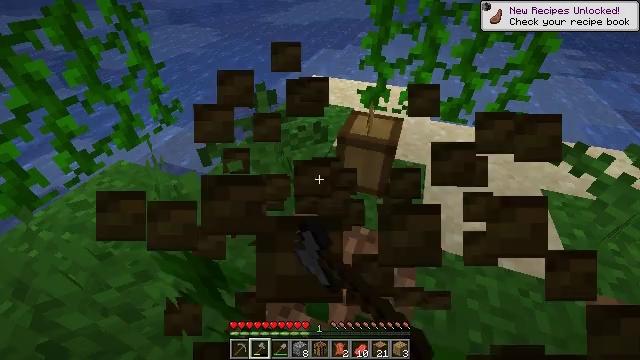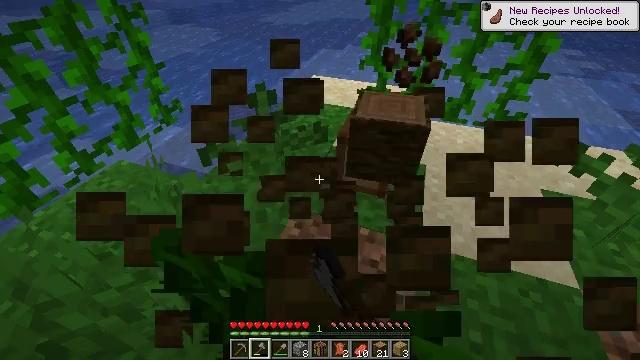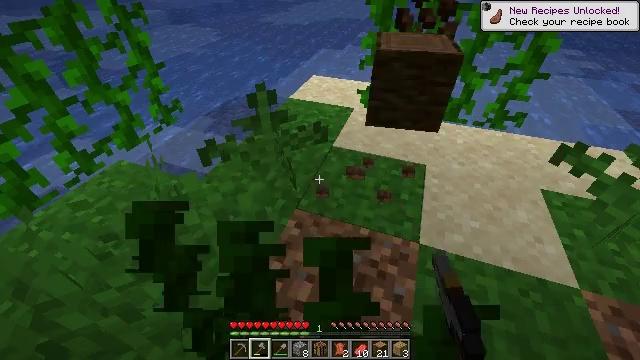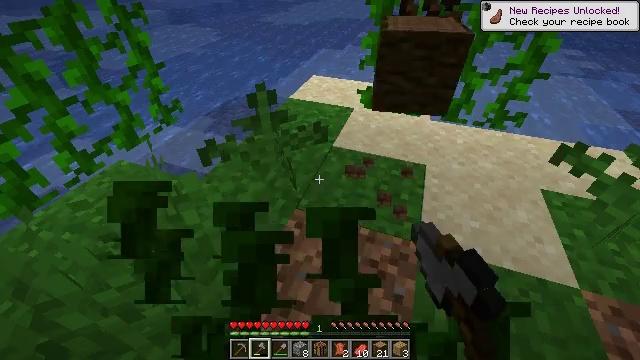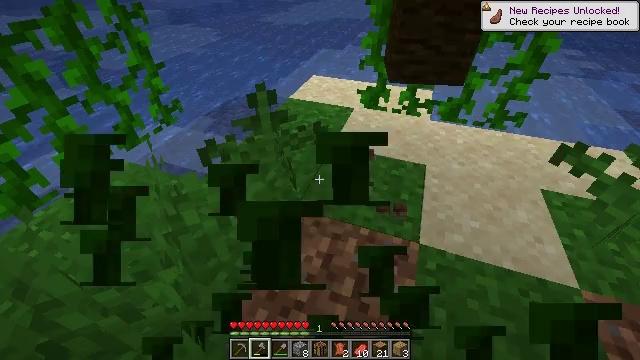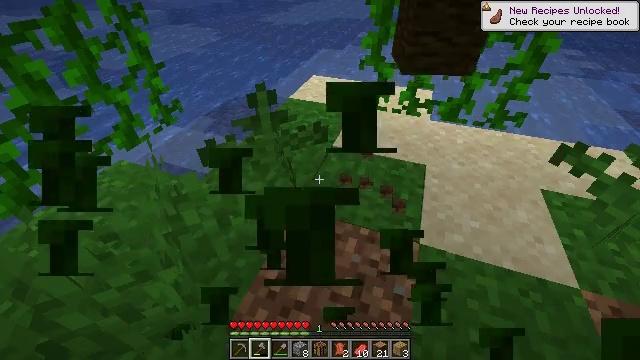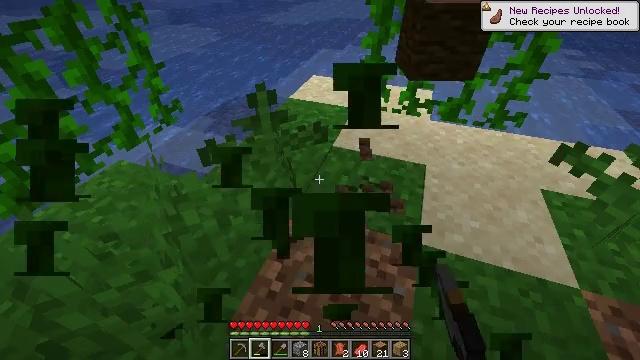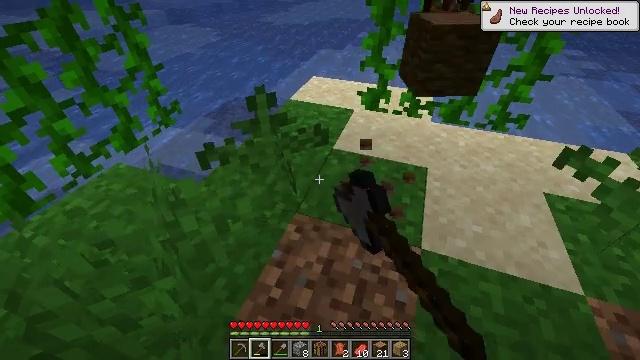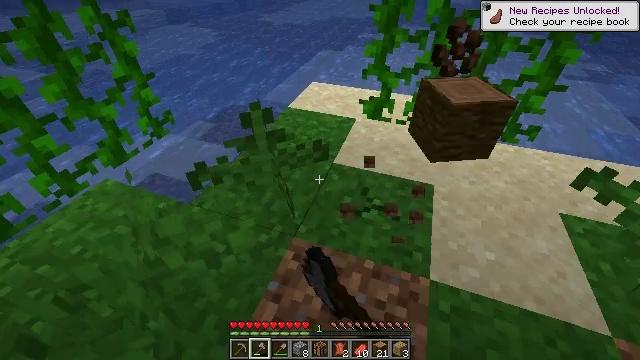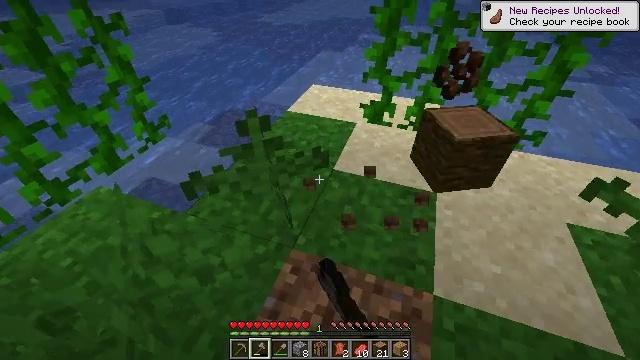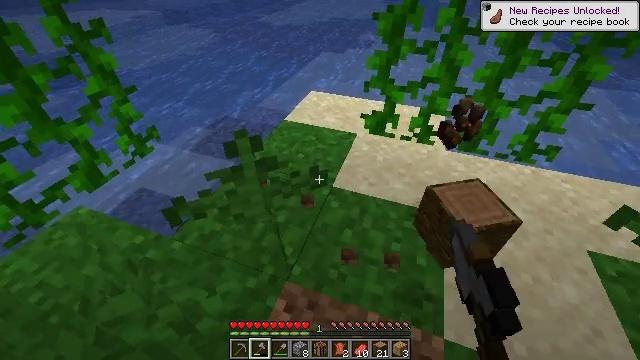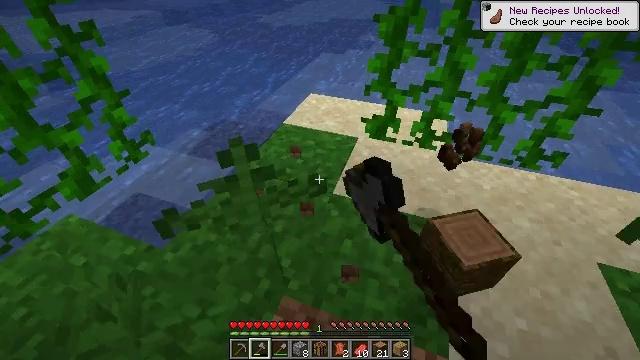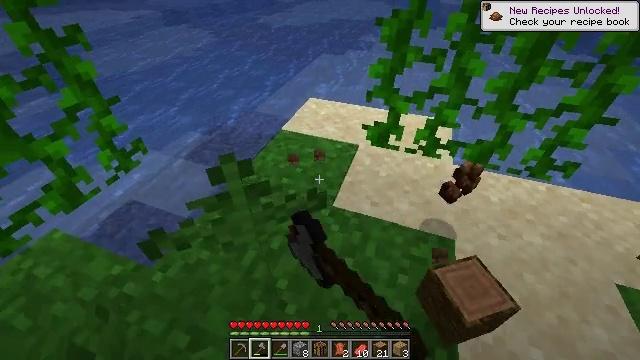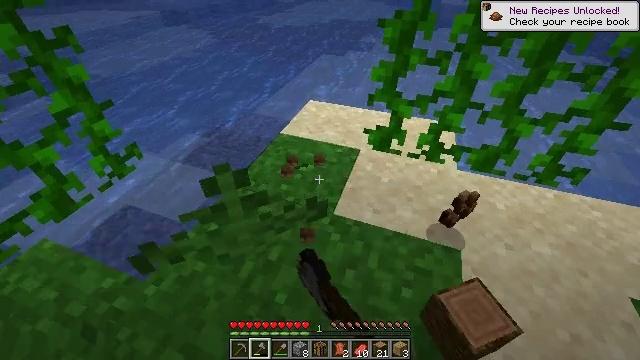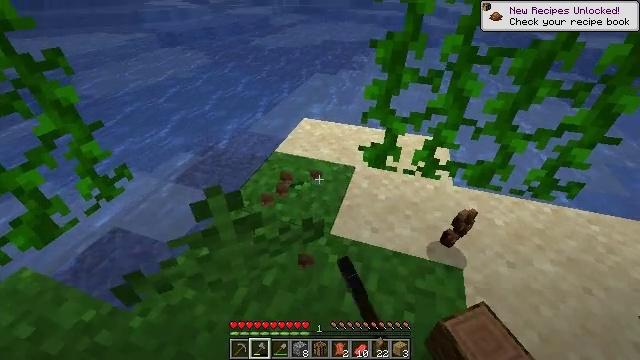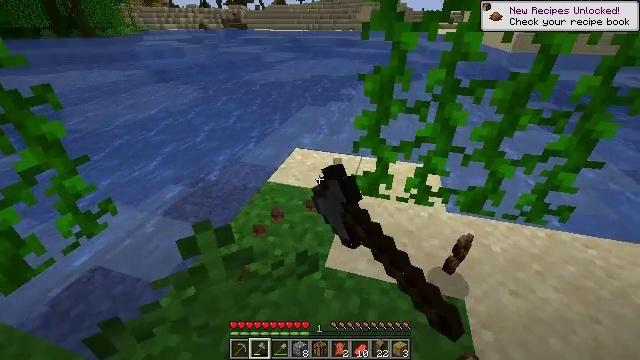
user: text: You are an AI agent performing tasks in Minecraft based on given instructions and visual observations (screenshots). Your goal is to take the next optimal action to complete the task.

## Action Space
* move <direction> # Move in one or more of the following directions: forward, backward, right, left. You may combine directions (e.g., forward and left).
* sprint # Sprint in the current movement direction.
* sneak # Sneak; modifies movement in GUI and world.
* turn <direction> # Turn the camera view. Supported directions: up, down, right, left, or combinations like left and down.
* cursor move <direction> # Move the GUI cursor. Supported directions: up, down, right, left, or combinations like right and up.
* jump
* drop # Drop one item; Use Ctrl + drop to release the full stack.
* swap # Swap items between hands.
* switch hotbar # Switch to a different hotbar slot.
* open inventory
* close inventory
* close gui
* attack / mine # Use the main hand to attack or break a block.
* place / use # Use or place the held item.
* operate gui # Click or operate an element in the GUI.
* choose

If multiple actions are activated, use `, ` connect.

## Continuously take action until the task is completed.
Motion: motion action
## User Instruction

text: Gather jungle leaves from the tree.
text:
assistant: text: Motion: attack / mine
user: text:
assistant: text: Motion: attack / mine
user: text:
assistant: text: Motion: attack / mine
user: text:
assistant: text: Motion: attack / mine
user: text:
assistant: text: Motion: attack / mine
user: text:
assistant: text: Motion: attack / mine
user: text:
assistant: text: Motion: move forward, attack / mine
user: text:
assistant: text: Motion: move forward, attack / mine
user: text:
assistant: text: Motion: move forward, attack / mine
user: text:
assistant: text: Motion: move forward, attack / mine
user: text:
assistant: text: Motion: move forward, attack / mine
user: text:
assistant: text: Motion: attack / mine
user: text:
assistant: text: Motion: attack / mine
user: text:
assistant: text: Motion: turn right and up, attack / mine
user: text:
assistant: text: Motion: turn right and up, attack / mine
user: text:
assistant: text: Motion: turn right and up, attack / mine
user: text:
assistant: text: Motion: turn right and up, attack / mine
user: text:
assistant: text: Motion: turn right and up, attack / mine
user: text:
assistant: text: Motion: turn right and up, attack / mine
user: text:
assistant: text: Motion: turn up, attack / mine
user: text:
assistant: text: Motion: turn up, attack / mine
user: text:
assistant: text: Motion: turn right and up, attack / mine
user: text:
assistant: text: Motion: turn right and up, attack / mine
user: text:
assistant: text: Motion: turn right and up, attack / mine
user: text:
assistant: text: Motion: turn right and up, attack / mine
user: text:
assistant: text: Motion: attack / mine
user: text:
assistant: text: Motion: turn right and up, attack / mine
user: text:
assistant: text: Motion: turn right and up, attack / mine
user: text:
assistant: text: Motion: turn up, attack / mine
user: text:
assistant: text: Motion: turn up, attack / mine